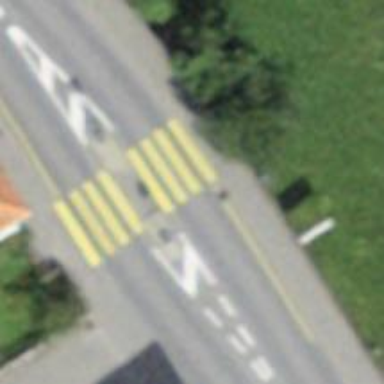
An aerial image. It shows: Marked crossing with pedestrian island.